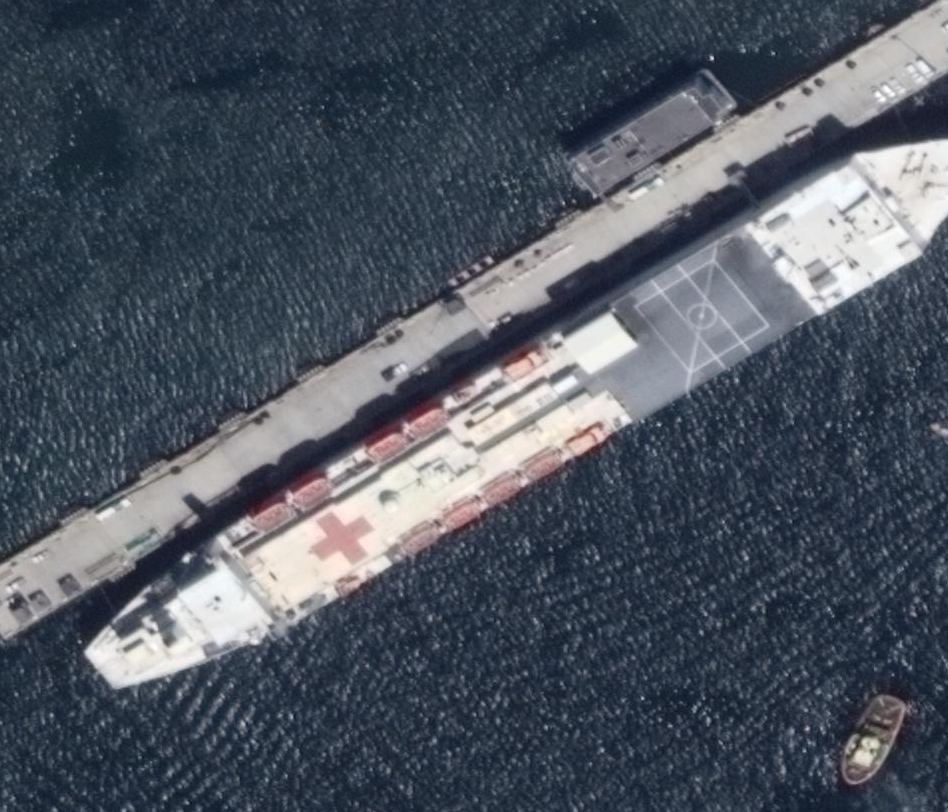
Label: Medical_ship